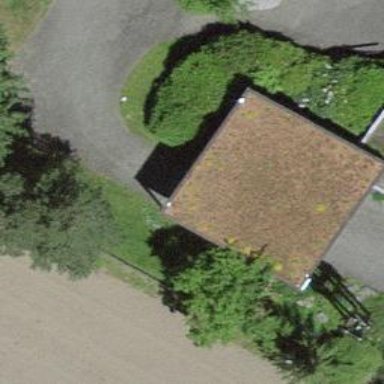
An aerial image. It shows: Flat roof on top of building.